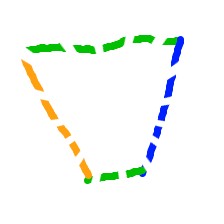
Shape: trapezoid